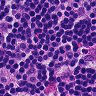
Metastatic tissue present: no